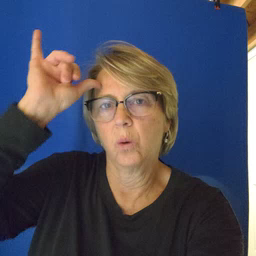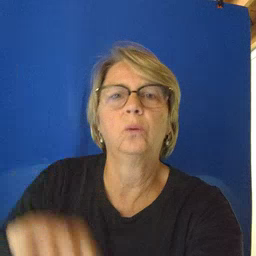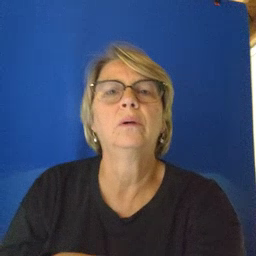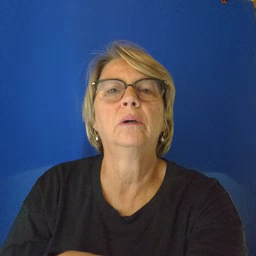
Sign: cow